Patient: sex M, age 66
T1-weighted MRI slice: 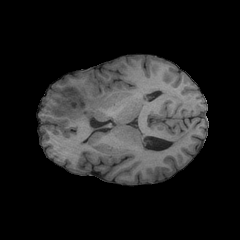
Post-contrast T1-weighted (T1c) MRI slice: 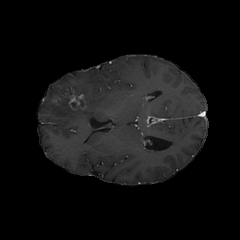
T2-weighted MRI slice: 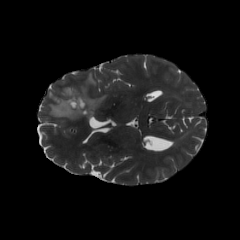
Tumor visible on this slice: yes
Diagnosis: Glioblastoma, IDH-wildtype
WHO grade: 4